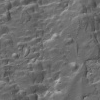
Atmospheric dust classification: not_dusty